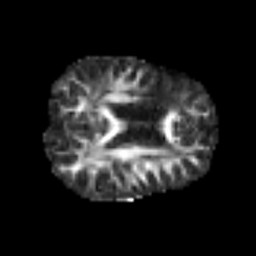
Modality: FA
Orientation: axial
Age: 56
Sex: male
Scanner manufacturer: siemens
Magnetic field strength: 3 T
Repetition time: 6.1 s
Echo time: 0.101 s